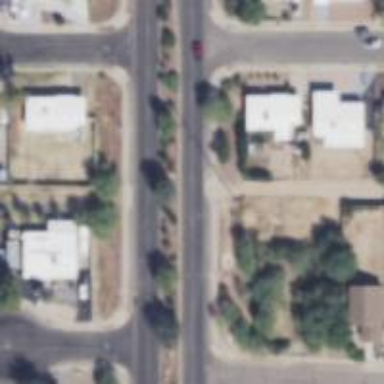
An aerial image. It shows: Alley classified as service road.